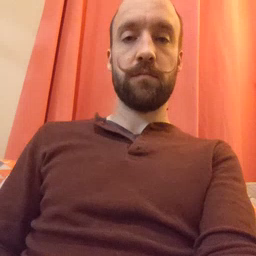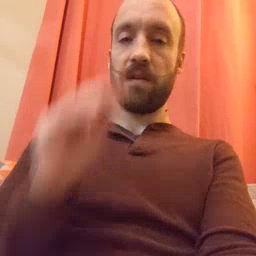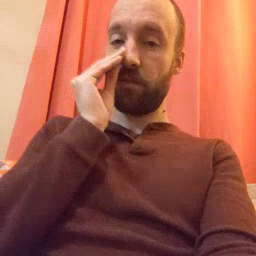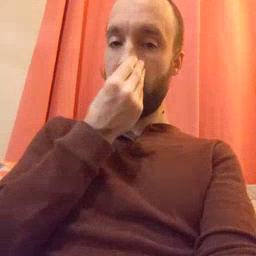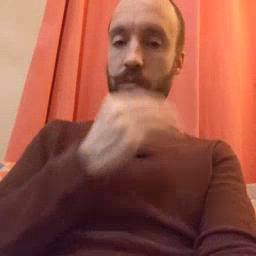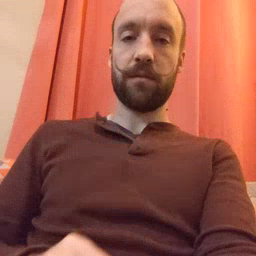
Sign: flower